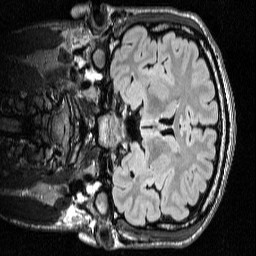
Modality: FLAIR
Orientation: coronal
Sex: male
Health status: ill
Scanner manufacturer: siemens
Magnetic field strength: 3 T
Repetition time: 7 s
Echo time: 0.372 s